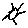
Label: sun